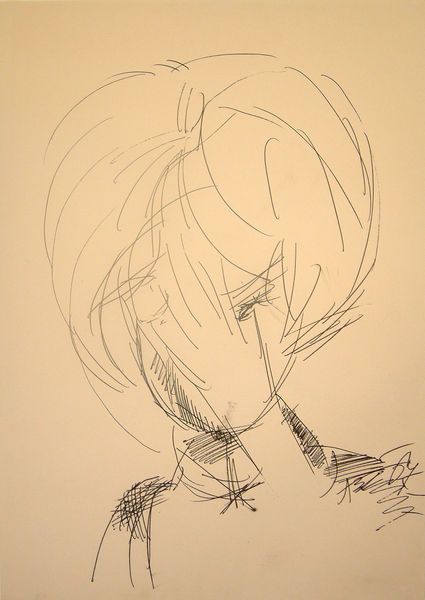
Titel: Head, Head
Künstler: Anatolii Zverev
Standort: Amherst (Massachusetts, USA)
Institution: Mead Art Museum, Amherst College
Schlagwörter: white, black, face, hair, lady, nose, portrait, woman, brown, sad, eyes, drawing, paper, black and white, shadow, chin, line, sketch, pen, abstract, person, neck, shoulder, ink, draft, study, pencil, eye, lines, shoulders, pen and ink, shading, eyebrows, hatching, sadness, sorrow, blind, throat, ?, 1967, bouffant, lineart